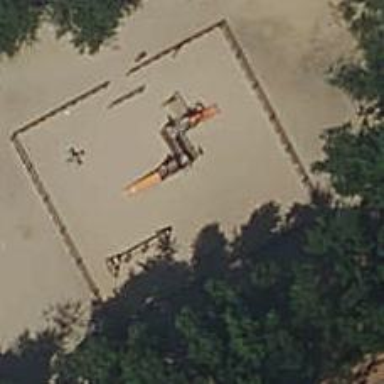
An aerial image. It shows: Playground area for leisure activities on the land.